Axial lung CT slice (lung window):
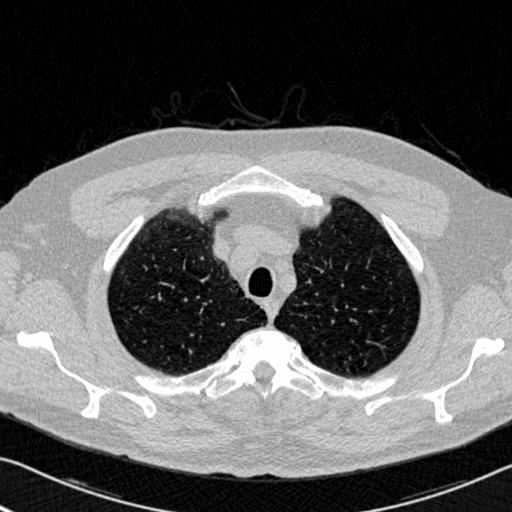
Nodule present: no